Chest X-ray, PA view. Patient: 61 years old, sex M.
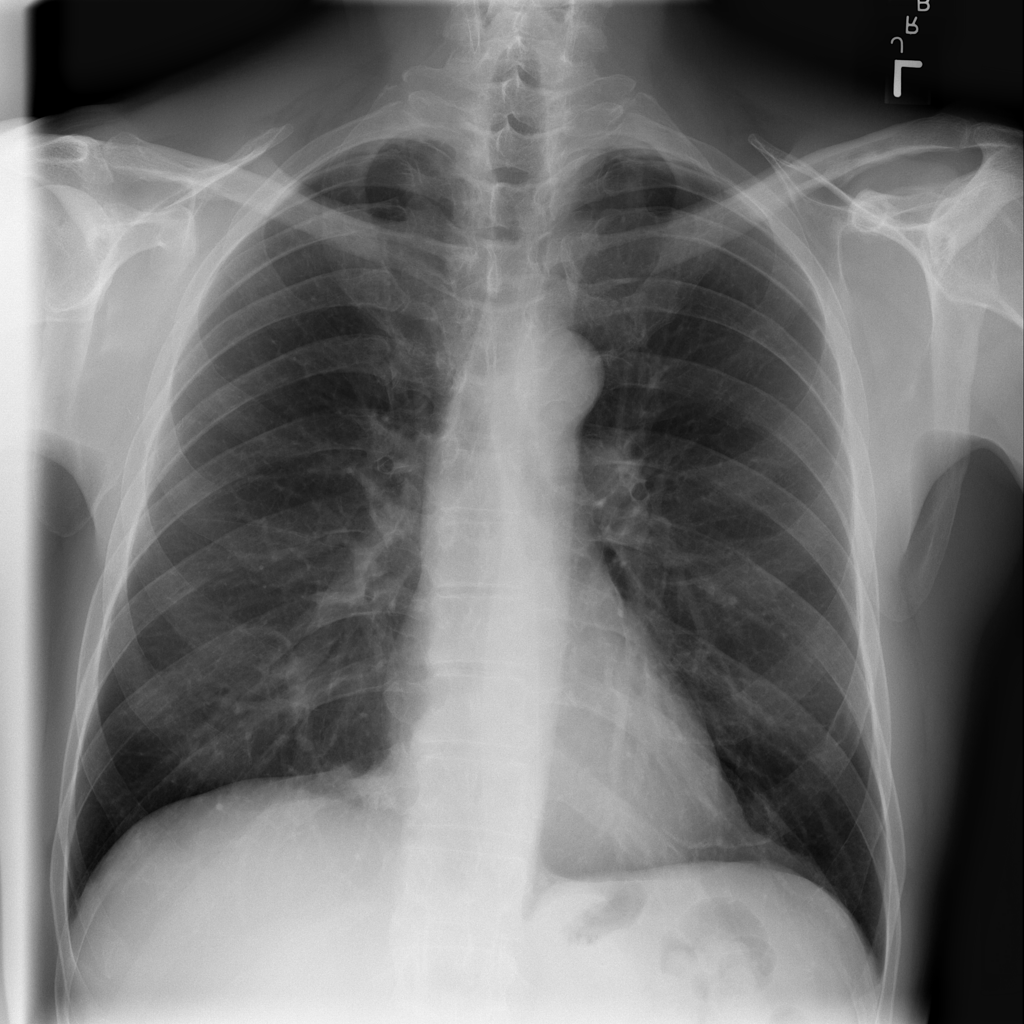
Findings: Mass